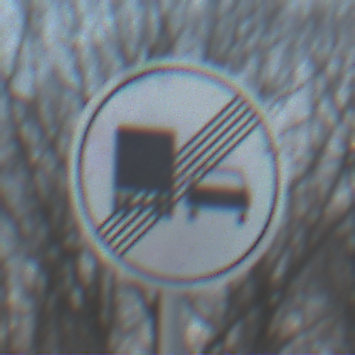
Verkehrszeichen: EndeUeberholverbotKraftfahrzeuge
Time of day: SunriseSunset
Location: Outdoor (RoadRail)
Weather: PartlyCloudy
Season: NotSpecified
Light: Natural